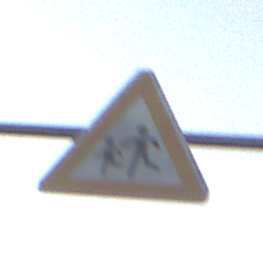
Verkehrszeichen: KinderRechts
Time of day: SunriseSunset
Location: Outdoor (Nature)
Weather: PartlyCloudy
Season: NotSpecified
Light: Natural